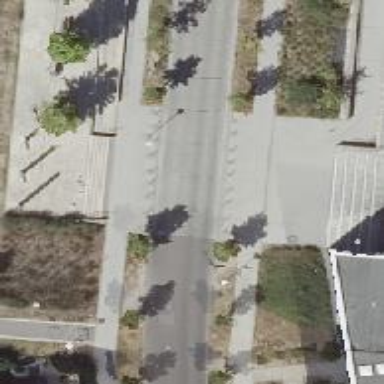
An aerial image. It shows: Avenue lined with deciduous broadleaved trees.